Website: home-depot
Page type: review-order
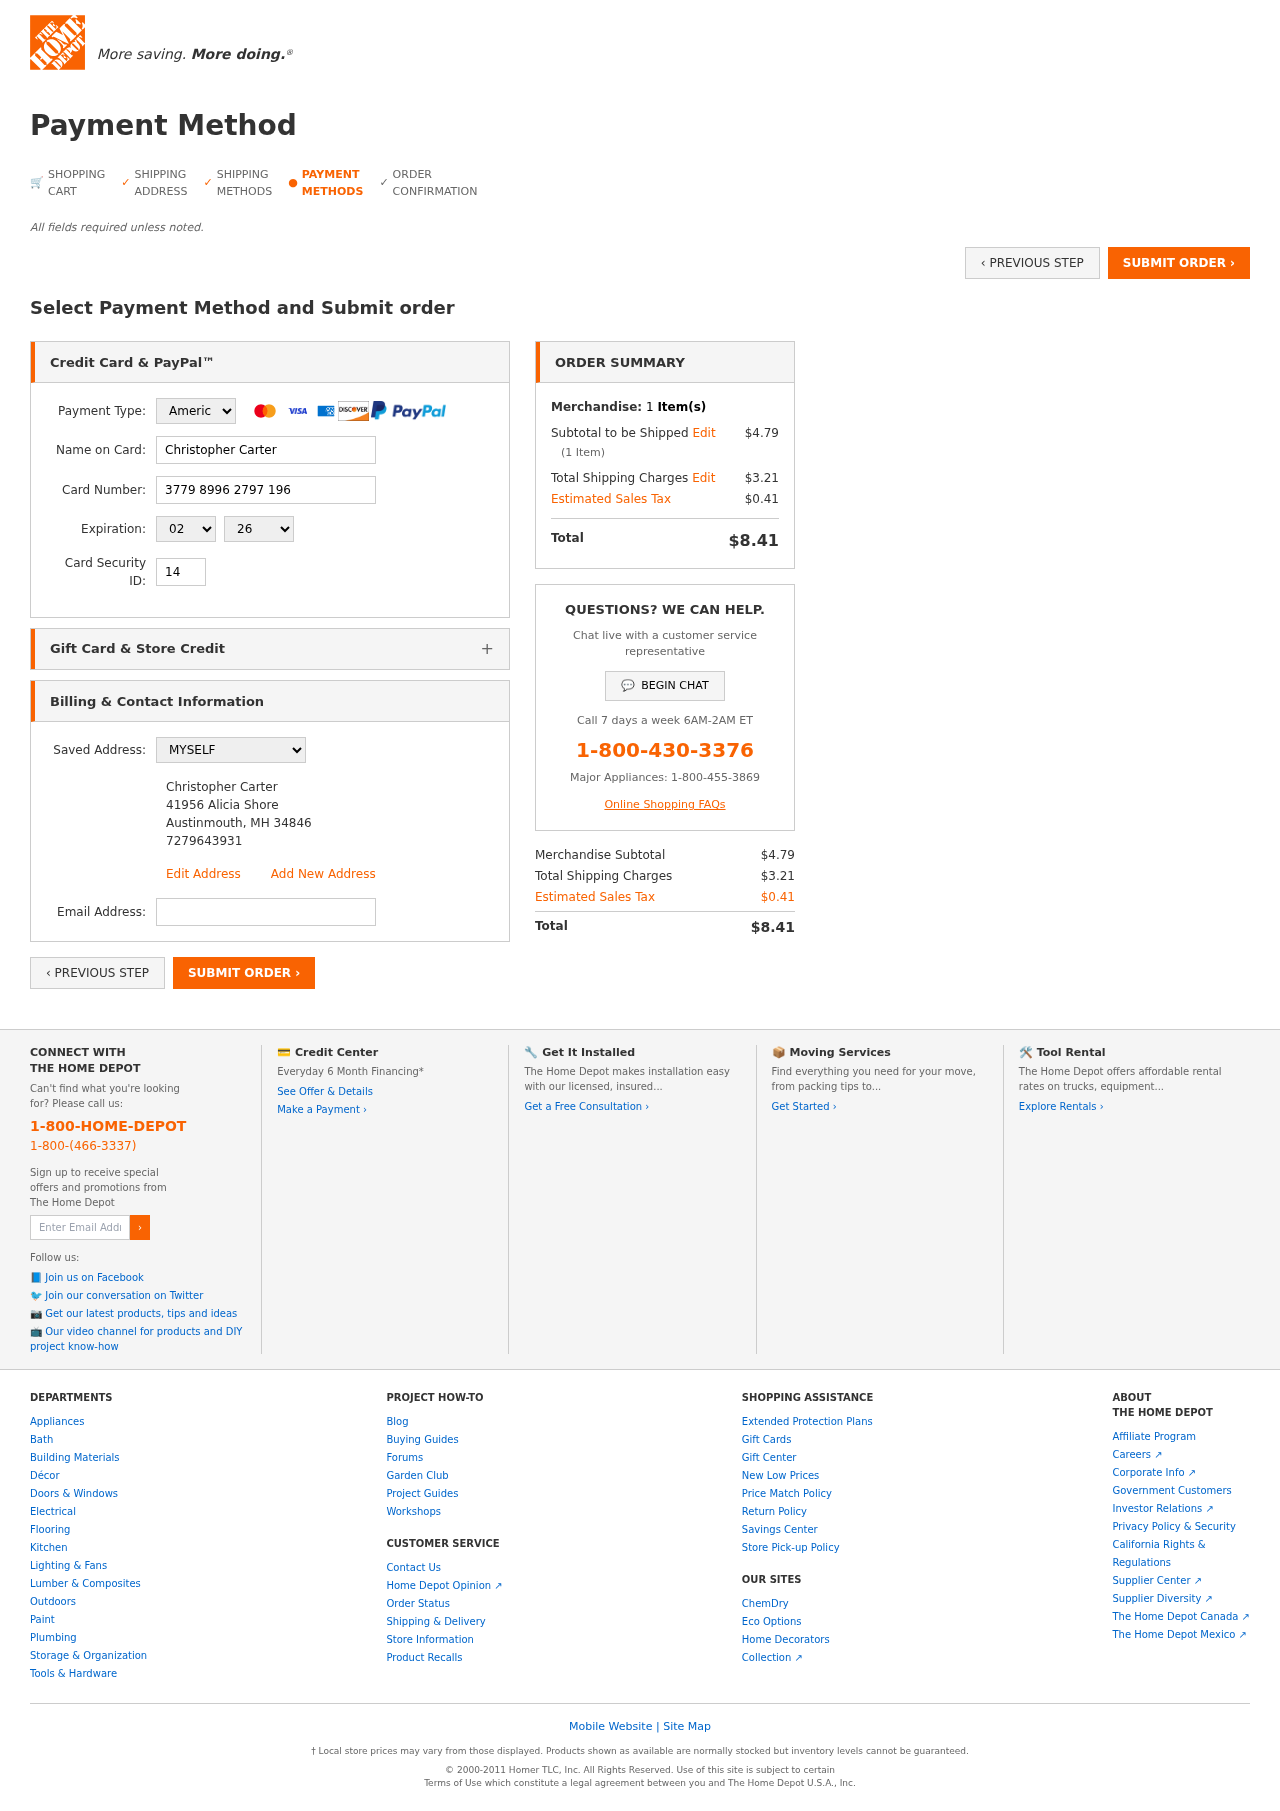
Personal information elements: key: PII_CARD_CVV
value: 1468
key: PII_CARD_EXPIRY_MONTH
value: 02
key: PII_CARD_EXPIRY_YEAR
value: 26
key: PII_CARD_NUMBER
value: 3779 8996 2797 196
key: PII_CARD_TYPE
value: American Express
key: PII_EMAIL
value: ccarter@hotmail.com
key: PII_FULLNAME
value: Christopher Carter
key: PII_FULLNAME2
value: Christopher Carter
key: PII_STREET2
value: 41956 Alicia Shore
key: PII_CITY2
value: Austinmouth
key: PII_STATE_ABBR2
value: MH
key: PII_POSTCODE2
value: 34846
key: PII_PHONE2
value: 7279643931
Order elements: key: ORDER_NUM_ITEMS
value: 1
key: ORDER_SUBTOTAL
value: $4.79
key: ORDER_NUM_ITEMS2
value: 1
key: ORDER_SHIPPING_COST
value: $3.21
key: ORDER_TAX
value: $0.41
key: ORDER_TOTAL
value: $8.41
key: ORDER_SUBTOTAL2
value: $4.79
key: ORDER_SHIPPING_COST2
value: $3.21
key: ORDER_TAX2
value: $0.41
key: ORDER_TOTAL2
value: $8.41